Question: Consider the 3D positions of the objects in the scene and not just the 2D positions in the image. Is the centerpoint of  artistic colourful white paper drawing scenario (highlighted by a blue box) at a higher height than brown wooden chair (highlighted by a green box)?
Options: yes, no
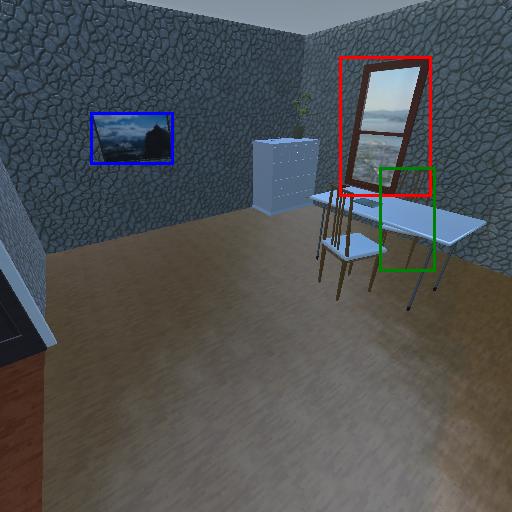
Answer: yes